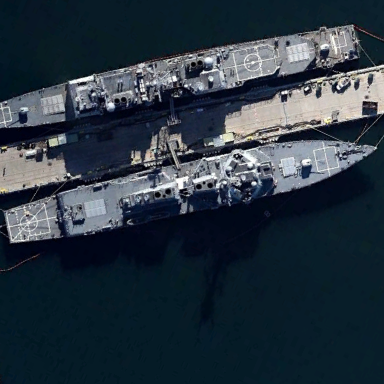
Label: destroyer